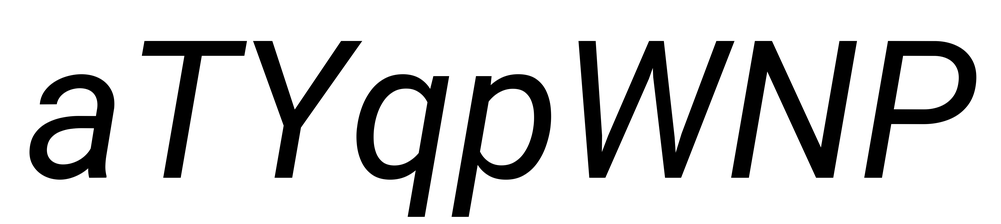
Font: Roboto-Italic_Italic